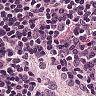
Metastatic tissue present: no